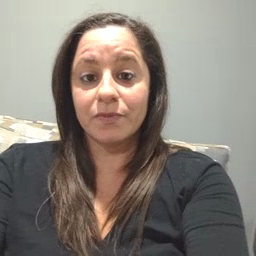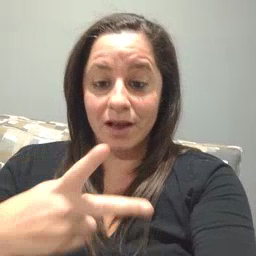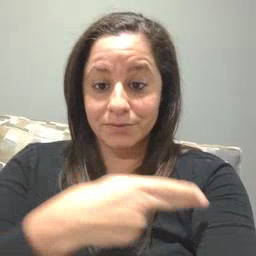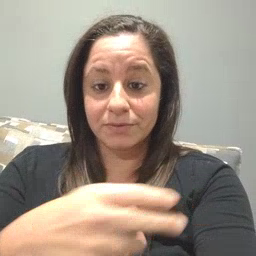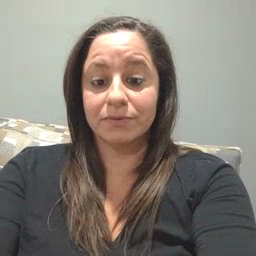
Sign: cut